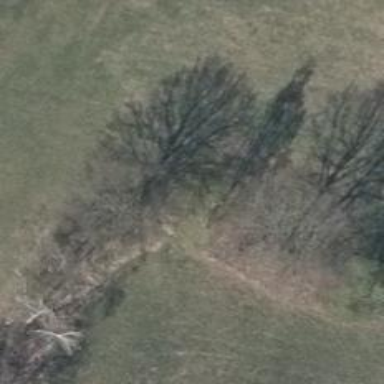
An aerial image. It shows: Row of trees in natural setting.